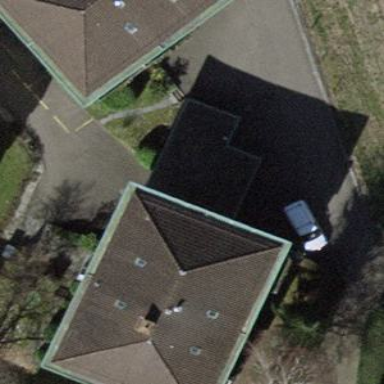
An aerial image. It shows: Group of garages.